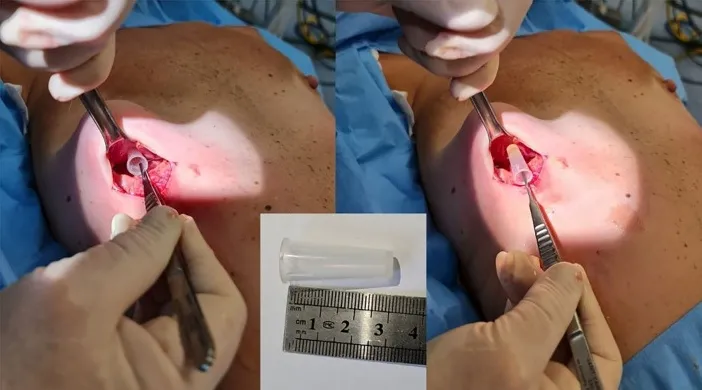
Intra-operative picture. Extraction of a foreign object from the right breast pocket.
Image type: medical_photograph (other_medical_photograph)